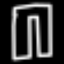
Label: pants